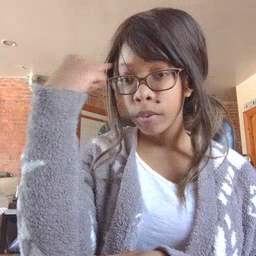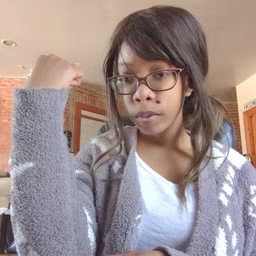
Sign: black